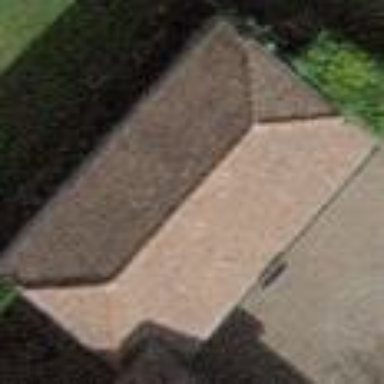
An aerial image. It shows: View of roof of building.